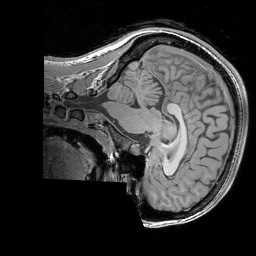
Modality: T1w
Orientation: sagittal
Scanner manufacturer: siemens
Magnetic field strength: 3 T
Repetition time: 1.83 s
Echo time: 0.00303 s